Interaction volume radius: 5 \u00c5
Interaction volume height: 15 \u00c5
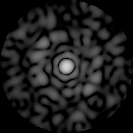
Disorder parameter: 0.8607